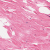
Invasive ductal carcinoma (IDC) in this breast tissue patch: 0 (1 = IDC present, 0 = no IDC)